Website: lowes
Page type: customer-info-address
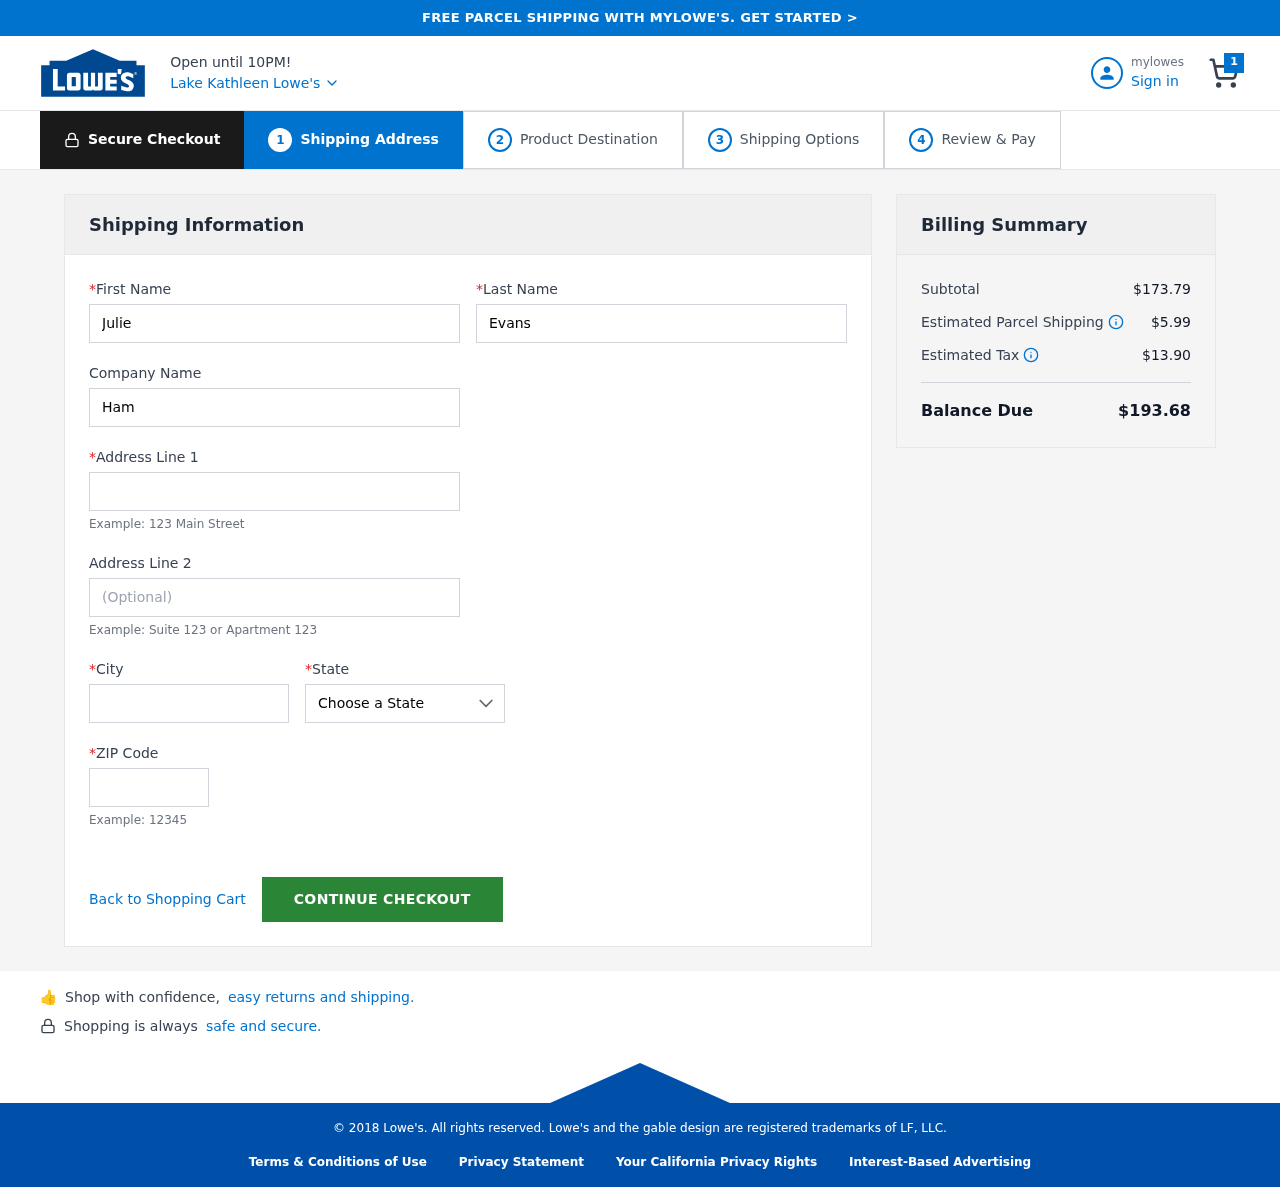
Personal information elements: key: PII_CITY
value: Lake Kathleen
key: PII_COMPANY
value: Hamilton Group
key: PII_FIRSTNAME
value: Julie
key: PII_LASTNAME
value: Evans
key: PII_POSTCODE
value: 03466
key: PII_STATE
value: Michigan
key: PII_STREET
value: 664 Christine Glens
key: PII_STREET2
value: Suite 682
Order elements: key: ORDER_NUM_ITEMS
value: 1
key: ORDER_SUBTOTAL
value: $173.79
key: ORDER_SHIPPING_COST
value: $5.99
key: ORDER_TAX
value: $13.90
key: ORDER_TOTAL
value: $193.68